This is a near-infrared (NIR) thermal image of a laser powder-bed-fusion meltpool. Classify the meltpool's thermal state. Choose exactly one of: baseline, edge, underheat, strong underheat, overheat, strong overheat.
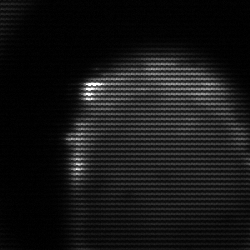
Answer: edge